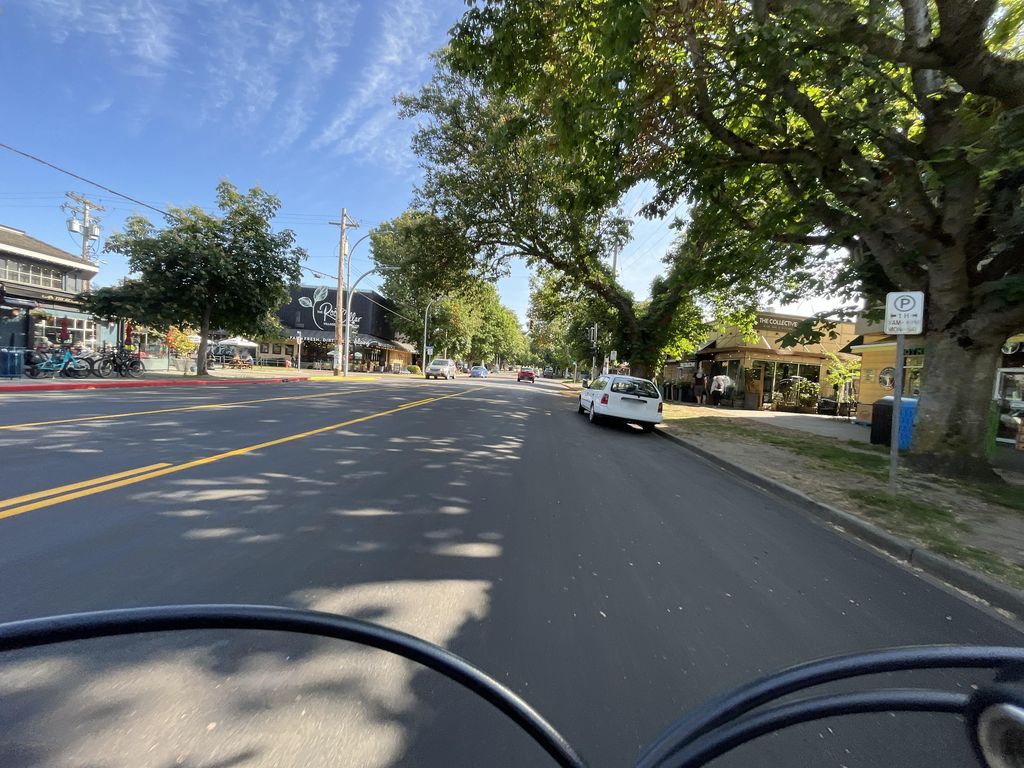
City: victoria